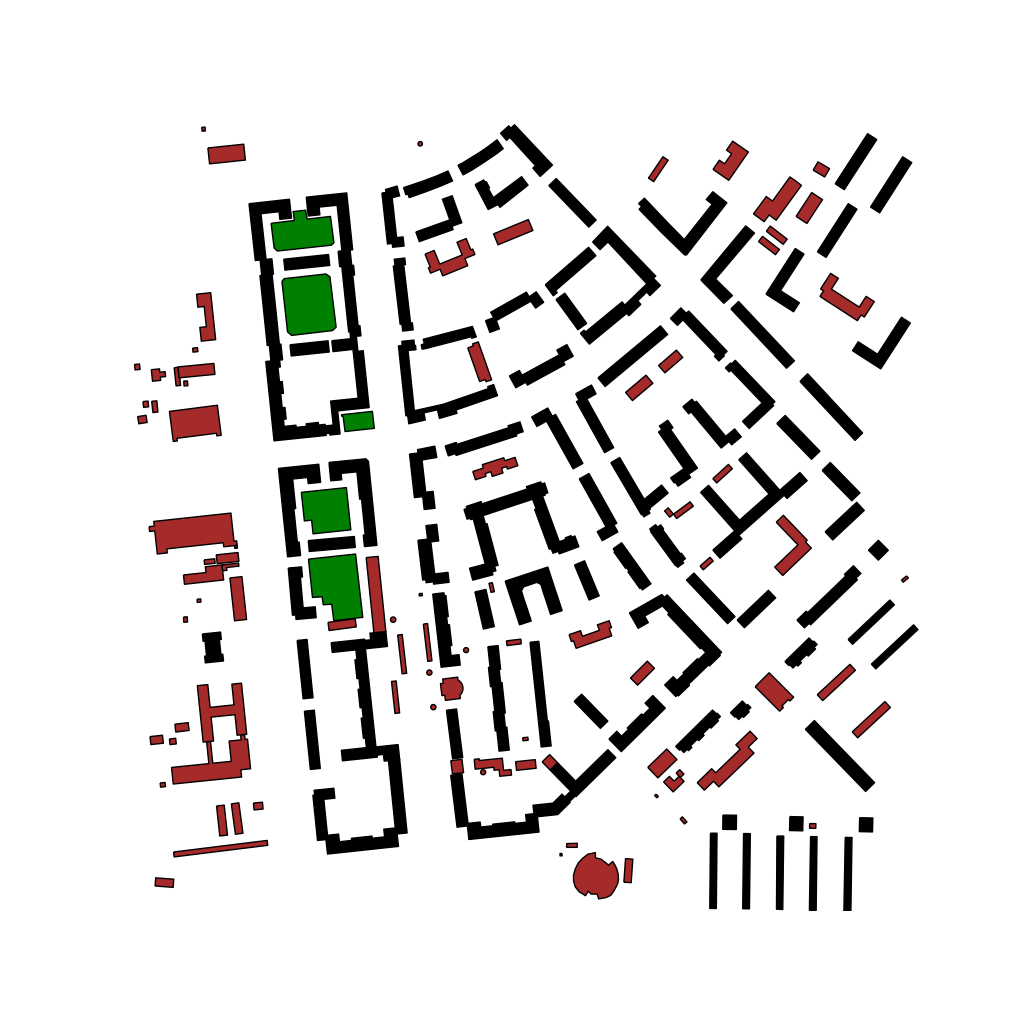
Tags: overhead vector_map, recreation, residential, special, historical, modern, soviet, high_rise, individual_rise, low_rise, medium_rise, density_2, Building, Facility, Park, 1.0 km²